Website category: jobs
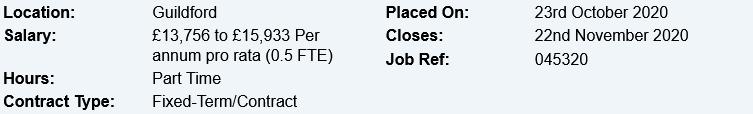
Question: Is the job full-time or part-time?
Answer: Part Time

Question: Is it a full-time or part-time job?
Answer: Part Time

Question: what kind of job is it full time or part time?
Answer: Part Time

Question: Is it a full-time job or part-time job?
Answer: Part Time

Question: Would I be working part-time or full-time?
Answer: Part Time

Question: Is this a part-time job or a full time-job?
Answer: Part Time

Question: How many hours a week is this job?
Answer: Part Time

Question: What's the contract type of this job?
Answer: Fixed-Term/Contract

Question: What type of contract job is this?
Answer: Fixed-Term/Contract

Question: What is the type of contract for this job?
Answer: Fixed-Term/Contract

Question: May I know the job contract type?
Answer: Fixed-Term/Contract

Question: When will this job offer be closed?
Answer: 22nd November 2020

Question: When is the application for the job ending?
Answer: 22nd November 2020

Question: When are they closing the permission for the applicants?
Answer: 22nd November 2020

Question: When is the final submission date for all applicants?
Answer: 22nd November 2020

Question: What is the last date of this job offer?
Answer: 22nd November 2020

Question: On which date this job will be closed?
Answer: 22nd November 2020

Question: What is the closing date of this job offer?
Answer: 22nd November 2020

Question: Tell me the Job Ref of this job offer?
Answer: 045320

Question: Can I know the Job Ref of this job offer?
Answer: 045320

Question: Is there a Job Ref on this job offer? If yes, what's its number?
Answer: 045320

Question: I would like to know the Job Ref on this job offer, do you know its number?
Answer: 045320

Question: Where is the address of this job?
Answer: Guildford

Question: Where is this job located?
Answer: Guildford

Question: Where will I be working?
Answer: Guildford

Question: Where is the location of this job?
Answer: Guildford

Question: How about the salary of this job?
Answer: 13,756 to 15,933 Per annum pro rata (0.5 FTE)

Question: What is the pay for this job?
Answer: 13,756 to 15,933 Per annum pro rata (0.5 FTE)

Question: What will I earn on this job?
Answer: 13,756 to 15,933 Per annum pro rata (0.5 FTE)

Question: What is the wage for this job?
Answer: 13,756 to 15,933 Per annum pro rata (0.5 FTE)

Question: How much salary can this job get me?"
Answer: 13,756 to 15,933 Per annum pro rata (0.5 FTE)

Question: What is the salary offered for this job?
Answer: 13,756 to 15,933 Per annum pro rata (0.5 FTE)

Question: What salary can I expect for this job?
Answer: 13,756 to 15,933 Per annum pro rata (0.5 FTE)

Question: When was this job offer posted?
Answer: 23rd October 2020

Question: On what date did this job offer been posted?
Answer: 23rd October 2020